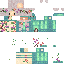
A female human skin with pale skin, wearing blonde long hair dressed in a blue tshirt and black pants, featuring a closed mouth.